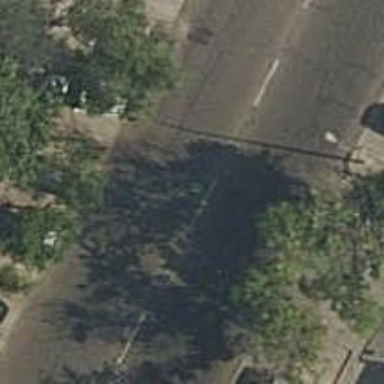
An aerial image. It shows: Residential road with asphalt surface. There is shared cycle lane along the road.